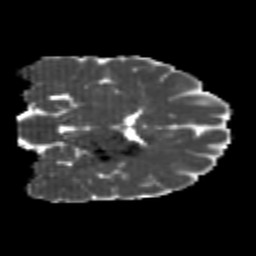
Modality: MD
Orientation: coronal
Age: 24
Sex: male
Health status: healthy
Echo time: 0.074 s